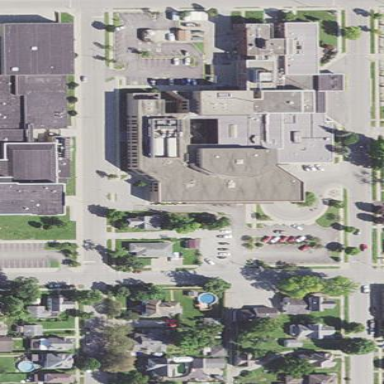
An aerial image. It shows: Healthcare facility identified as hospital.